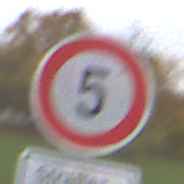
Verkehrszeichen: Geschwindigkeit5
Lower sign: HinweiseAufGefahrenDurchVerbaleAngabe3
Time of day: Midday
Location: Outdoor (Suburban)
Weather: Overcast
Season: NotSpecified
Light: Natural